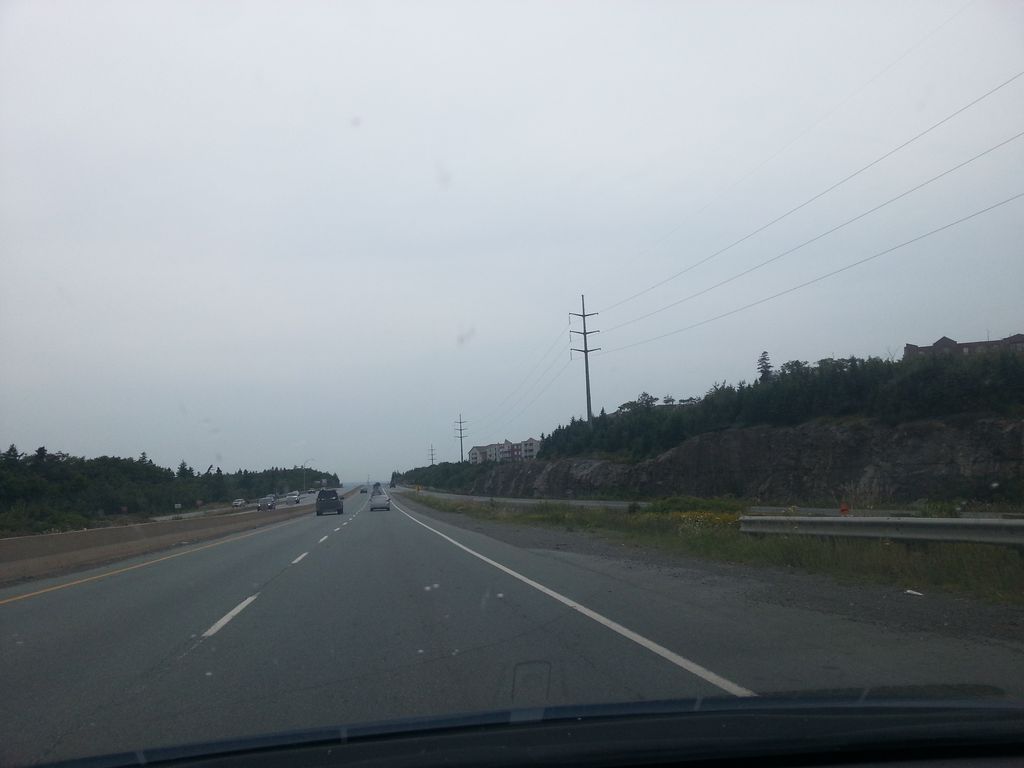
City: halifax